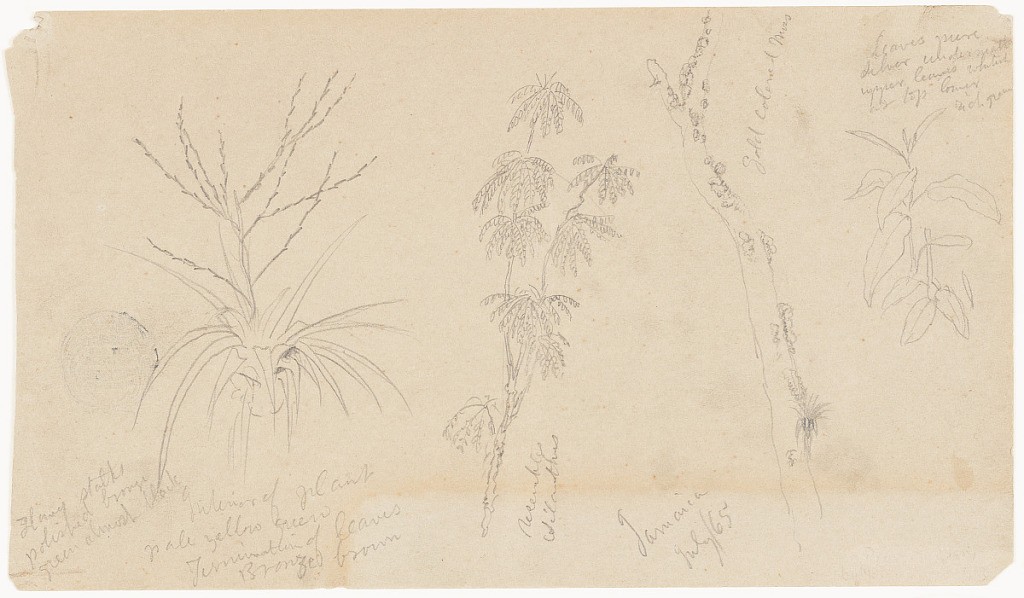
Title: Botanical Sketches, Jamaica
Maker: Frederic Edwin Church, American, 1826–1900
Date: July 1865
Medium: Graphite on gray wove paper; verso: graphite
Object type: Drawing
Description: Botanical sketches showing views of four different plants in Jamaica. At left, a palm-like plant with a long stem is visible, with a thin tree beside it at center. At right, the moss-covered trunk of a tree is shown next to a detail of a small plant with a narrow stem and long leaves.

Verso: Landscape sketch of a sunset with billowing clouds. Clouds visible at left with the sun at upper right, all hastily and sketchily rendered.